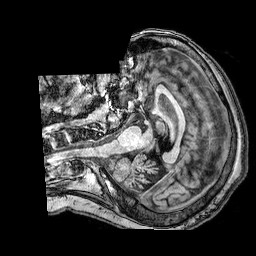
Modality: T1w
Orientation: axial
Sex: female
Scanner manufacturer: philips
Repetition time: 0.008176 s
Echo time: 0.00377 s